Question: In <URL> there is this line of source code:
'''
| working |
working := FileSystem disk workingDirectory.
'''
However, 'FileSystem browse' does not have a disk method when you navigate to the 'all' aspect.

So how can I find out about the 'disk' method?
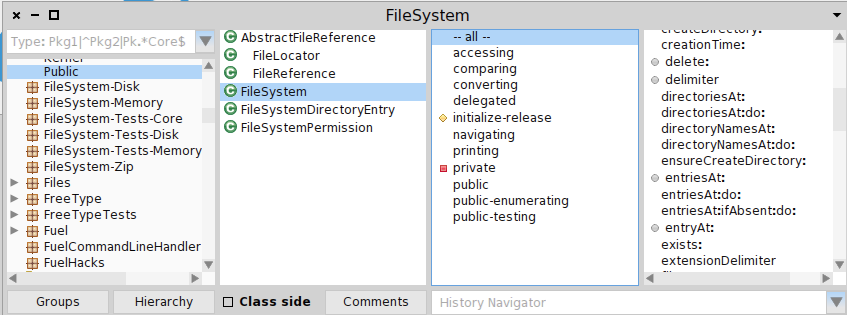
Answer: Pay attention, you are browsing instance methods, while 'disk' is a class method. To browse class methods you have to select a checkbox labeled which is located below the list of classes.
Also if you want to find an implementation of a method, you can select it and press (or Ctrl on windows, or Alt on Linux), also this option is available in context menu under . This will show you a list of implementation of this method. Another shortcut is to press , this will bring a Spotlight which accepts class names, method names, etc.. and shows you the implementation